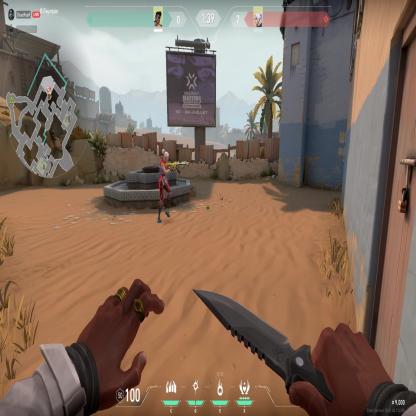
Label: enemy